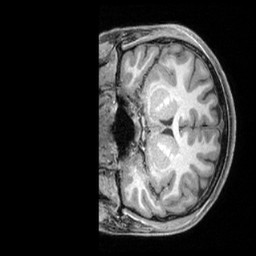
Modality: T1w
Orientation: coronal
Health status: healthy
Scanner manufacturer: siemens
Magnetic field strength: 3 T
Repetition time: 2.4 s
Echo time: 0.00201 s